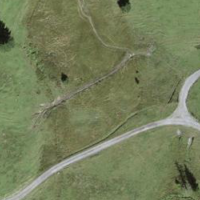
EUNIS habitat code: 26
Species observed at this site:
Filipendula ulmaria